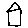
Label: house